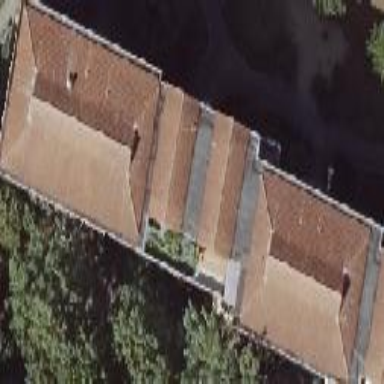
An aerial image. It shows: Apartment building with flat roof.